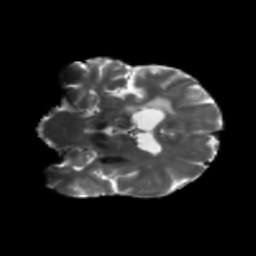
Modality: T2w
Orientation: coronal
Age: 60
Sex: female
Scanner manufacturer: siemens
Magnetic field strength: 3 T
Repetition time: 5.47 s
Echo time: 0.0854 s